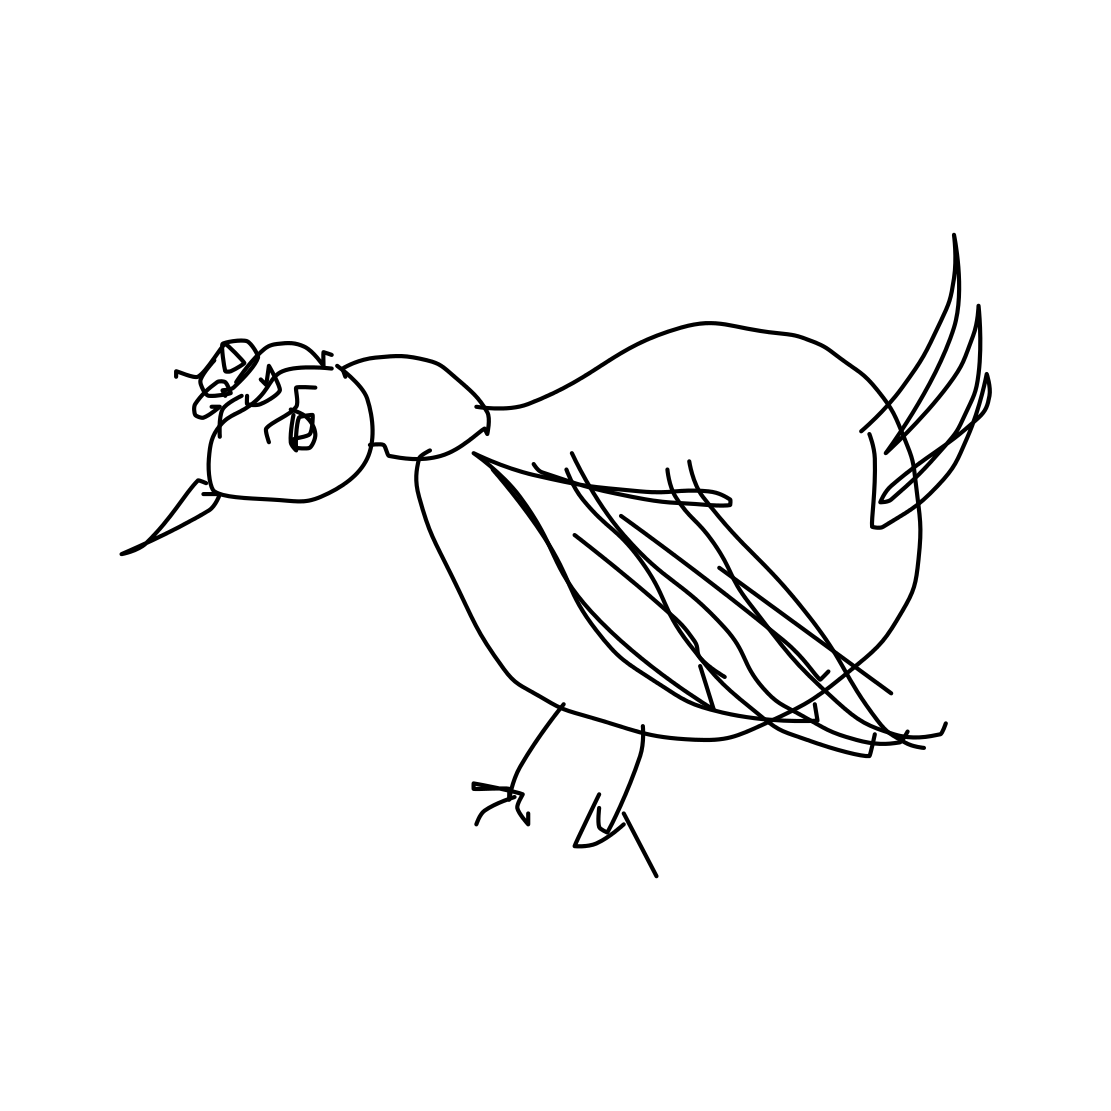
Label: rooster